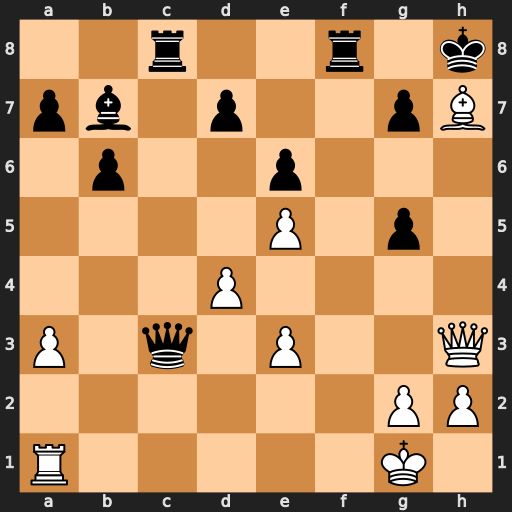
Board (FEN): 2r2r1k/pb1p2pB/1p2p3/4P1p1/3P4/P1q1P2Q/6PP/R5K1
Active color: w
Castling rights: -
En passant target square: -
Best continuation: Bg6+ Kg8 Qh7#